Question: I am using the iText library to generate PDF document. In such a PDF, I am adding multiple images per page.

Below is the code to generate PDF.
'''
Document document = new Document();
PdfWriter writer = PdfWriter.getInstance(document, fos);
writer.setPageEvent(new PageWithRectangle());
document.open();
for (int i = 0; i < listSelected.size(); i++) {
//PdfPTable table = new PdfPTable(1);
//table.setWidthPercentage(100);
document.newPage();
Bitmap bMap = BitmapFactory.decodeFile(listSelected.get(i));
// Bitmap rotated = Bitmap.createBitmap(bMap, 0, 0,
// bMap.getWidth(),bMap.getHeight(), null, true);
ByteArrayOutputStream stream = new ByteArrayOutputStream();
bMap.compress(Bitmap.CompressFormat.PNG, 100, stream);
Image image = Image.getInstance(stream.toByteArray());
image.setBorder(Image.BOX);
image.setBorderWidth(10);
float documentWidth = document.getPageSize().getWidth()
- document.leftMargin() - document.rightMargin();
float documentHeight = document.getPageSize().getHeight()
- document.topMargin() - document.bottomMargin();
image.scaleToFit(documentWidth, documentHeight);
Log.e("Document - Image = Height", document.getPageSize().getHeight()+" - "+image.getScaledHeight());
float leftMargin = document.getPageSize().getWidth() - image.getScaledWidth();
float lMargin = leftMargin / 2 ;
float topMargin = document.getPageSize().getHeight() - image.getScaledHeight();
float tMargin = topMargin / 2 ;
image.setAbsolutePosition(lMargin,tMargin);
/*PdfPCell cell = new PdfPCell(image);
cell.setHorizontalAlignment(Element.ALIGN_CENTER);
cell.setVerticalAlignment(Element.ALIGN_MIDDLE);
table.addCell(cell);*/
document.add(image);
}
document.close();
'''
- -
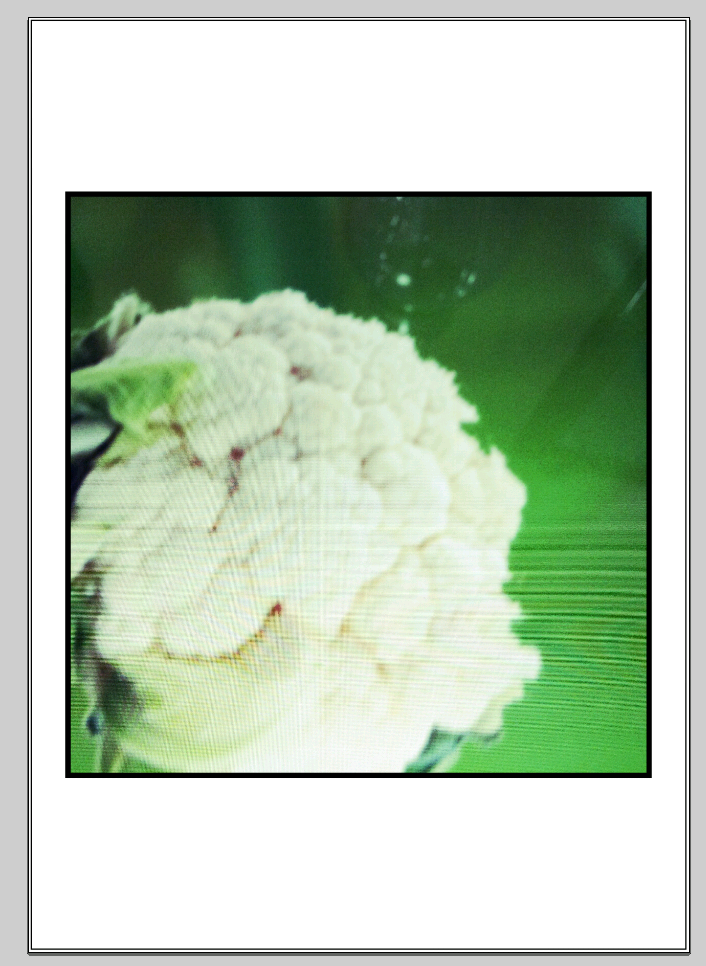
Answer: > Is it possible to set page size same as image size, so top and bottom white field will not display?
This question was already answered in May 2013: <URL>
> How can i set page as LANDSCAPE?
Right now you are creating a document in the A4 format.
'''
Document document = new Document();
'''
is the equivalent of:
'''
Document document = new Document(PageSize.A4, 36, 36, 36, 36);
'''
If you want to create an A4 page with a rotation of 90 degrees (so that portrait becomes landscape), then you can do this:
'''
Document document = new Document(PageSize.A4.rotate());
'''
Of course you can also create a custom 'Rectangle' object that has the dimensions you need. That's what the answer to this question is about: <URL>